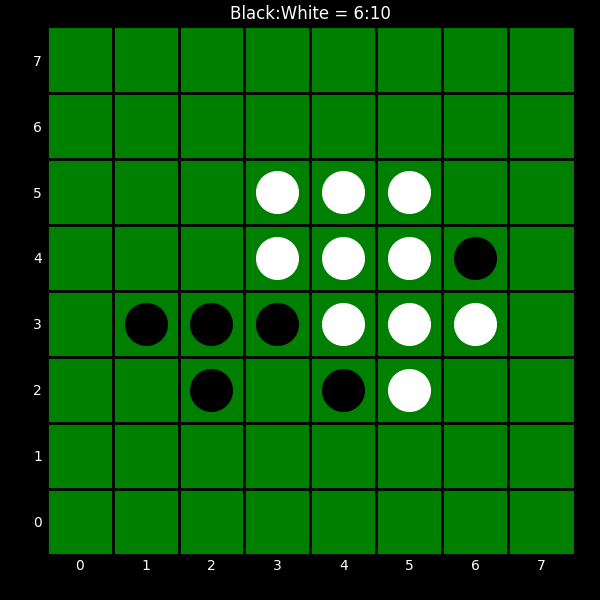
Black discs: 6
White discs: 10